Question: When I go with my browser to the URL :
<URL>
with this '.htaccess' :
'''
<IfModule mod_rewrite.c>
RewriteEngine On
RewriteBase /
RewriteCond %{REQUEST_FILENAME} !-f
RewriteCond %{REQUEST_FILENAME} !-d
RewriteRule ^([^/]+)/([^/]+)$ http://home.fr/$1_$2 [L]
</IfModule>
'''
Then the server will reach the file <URL>
That's good : it works, because my file is actually saved on the server at this place.
But then, in the browser, the file is downloaded with filename = 'kcozs4ip_mypicture.jpg' instead of the name 'mypicture.jpg'.
<URL>'mypicture.jpg'

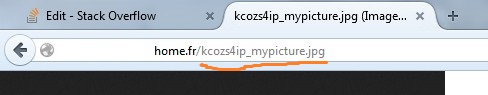
Answer: Remove 'http://' from target URL to avoid redirecting the URL:
'''
<IfModule mod_rewrite.c>
RewriteEngine On
RewriteBase /
RewriteCond %{REQUEST_FILENAME} !-f
RewriteCond %{REQUEST_FILENAME} !-d
RewriteRule ^([^/]+)/([^/]+)$ $1_$2 [L]
</IfModule
'''